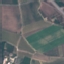
Label: PermanentCrop